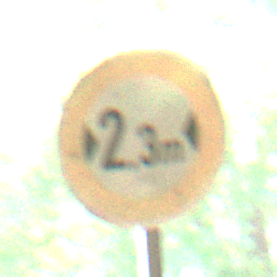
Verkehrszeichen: TatsaechlicheBreite2Komma3
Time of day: Midday
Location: Indoor (Urban)
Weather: NotSpecified
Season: NotSpecified
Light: Natural